Question: Can anyone tell me how do I get the Max of a calculated field? Below is an image of my situation:

Note that Flag is of type 'int'.
I want to write the expression in the image , but when I use it, it kinda does:
'''
Sum(Sum(Fields!Flag.value))
'''
Can anyone help me out on this. I think I need to add scope for the 'Sum(Flag)' but when I add the group scope as EMPID as:
'''
=iif(SUM(Fields!Flag.value,"Fields!EmpID.Value")>2,"RED",nothing)
'''
It throws me an error saying something about the scope.
I need attendance of each employees. FLAG is basically 1 if absent and 0 if anything else.
The bottom row(Flag,Date,Status,Comment). Now I have an alert There:
'''
=iif(Fields!Flag.Value=1,"RED",Nothing)
'''
Beside the Textbox(Textbox62) in middle row(EmpID,EmpName) I did Expression:SUM(Flag) and in the Fill section in Text Box Properties i have done:
'''
=iif(SUM(Fields!Flag.value,"Fields!EmpID.Value")>2,"RED",nothing)
'''
So the above expression creates an alert if employee is absent more than 3 days.
The top most row(Department,Manager) can be drilled down for to see more detailed view of the report. Now my problem is, in the column (FLAG) i need to create a Background color change if any employee in a particular department is absent more than 3 days.so that we do not have to drill down all the departments in order see if any employee is absent or not.
So my approach was to see the Max(Sum(Flag))>2 then create color change. I tried:
'''
=iif(MAX(Sum(Fields!Flag.Value))>2,"Red",Nothing)
'''
It does not work at the Department level as it basically considers (SUM(Sum(Flag))).
Thanks................
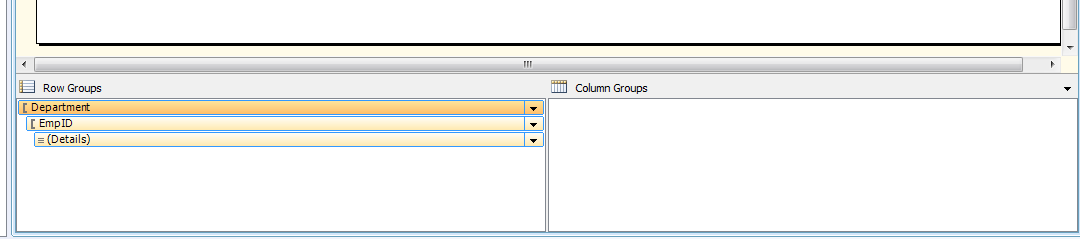
Answer: If you don't specify the scope of an aggregate, it is assumed that you are using the current scope. For example, when you say
'''
Sum(Fields!Flag.value)
'''
It is interpreted as something like
'''
Sum(Fields!Flag.value, "EmpID")
'''
Depending on where it is in the table. When you want to say something like
'''
Sum(Sum(Fields!Flag.value))
'''
You need to specify the scope for each one that isn't going to be the current default.
In your case you should use something like this:
'''
=iif(MAX(SUM(Fields!Flag.value, "EmpID"), "Department")>2,"RED",nothing)
'''
Again, pay attention to which group each aggregate is referring to and where the expression is on the table.
Also, this expression in a textbox will just make the word "RED" appear in the box. If you want it to change the color, you have to put it in the "Fill color" expression in the properties.